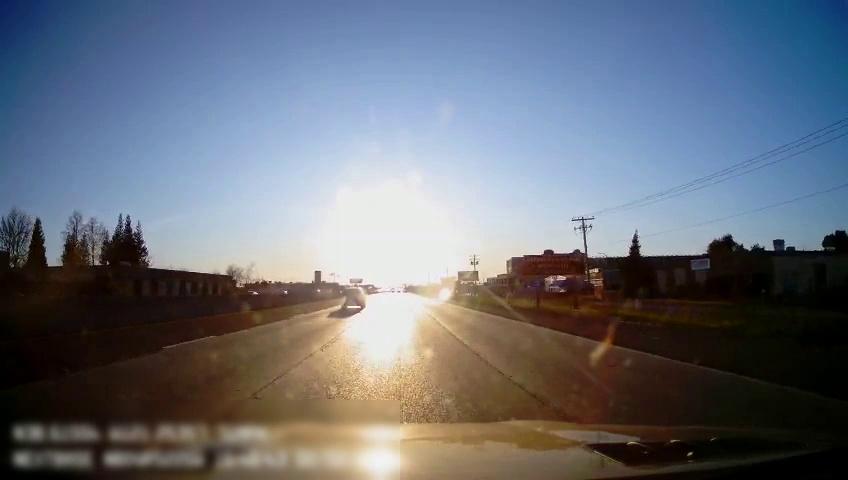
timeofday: Day
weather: Sunny
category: Drivable Space
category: Vehicles | SUV
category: Vehicles | Car
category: Lanes | Alternate Lane
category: Lanes | Alternate Lane
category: Lanes | Current Lane
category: Lanes | Current Lane
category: Lanes | Alternate Lane